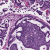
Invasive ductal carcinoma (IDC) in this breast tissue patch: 1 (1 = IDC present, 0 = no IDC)